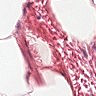
Metastatic tissue present: no